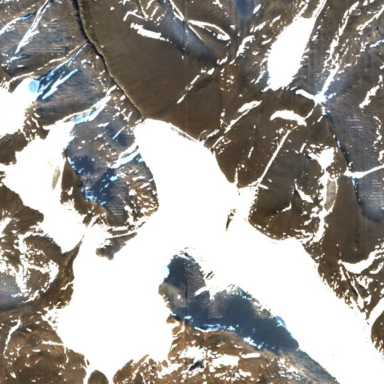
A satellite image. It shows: Stunning view of glacier.